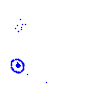
Particle: electron